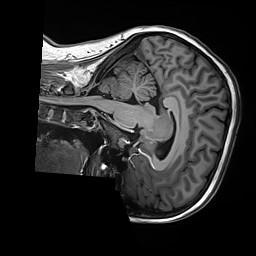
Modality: T1w
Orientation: sagittal
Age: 23
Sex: female
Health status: healthy
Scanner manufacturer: siemens
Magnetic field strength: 3 T
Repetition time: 2.5 s
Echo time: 0.00299 s